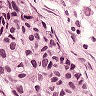
Metastatic tissue present: yes